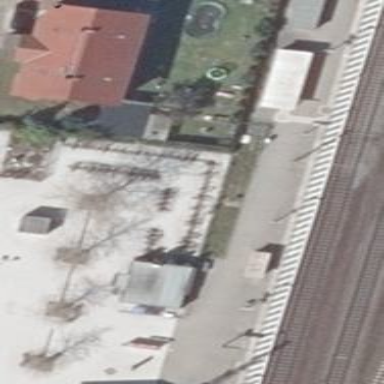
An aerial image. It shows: Bicycle parking area with stands available.